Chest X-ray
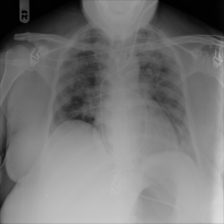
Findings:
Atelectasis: negative
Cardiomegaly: negative
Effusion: negative
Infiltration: positive
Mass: negative
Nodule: negative
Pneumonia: negative
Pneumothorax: negative
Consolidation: negative
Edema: negative
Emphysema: negative
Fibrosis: negative
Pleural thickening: negative
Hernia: negative